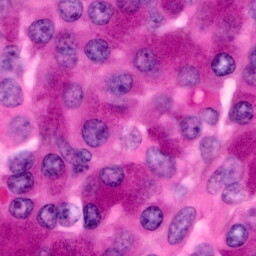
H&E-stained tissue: Pancreatic